Aerial crown-view tile of a tropical tree (Barro Colorado Island, Panama), acquired 20250217:
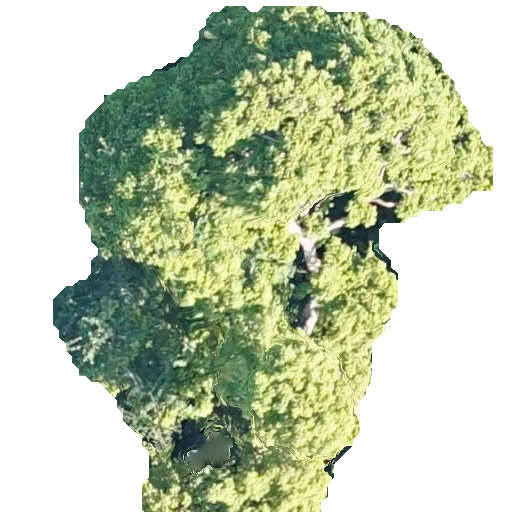
Species: Sterculia apetala
GBIF accepted scientific name: Sterculia apetala
Crown area: 223.496 m²